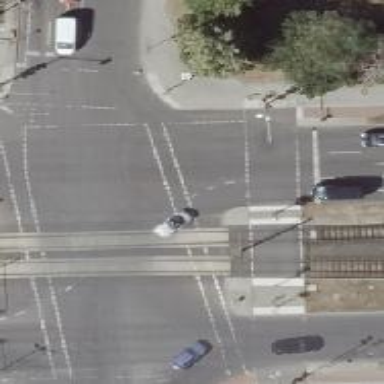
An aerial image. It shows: Asphalt cycleway with crossing controlled by traffic signals.